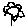
Label: flower